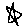
Label: star